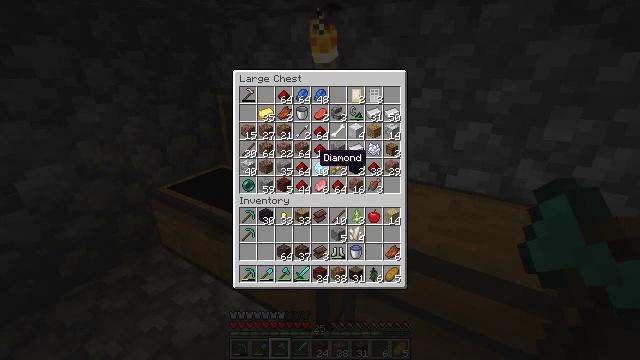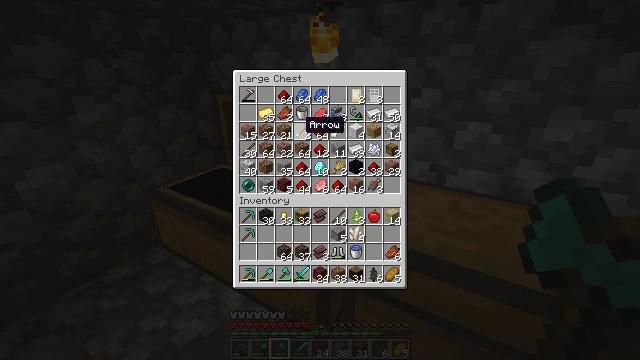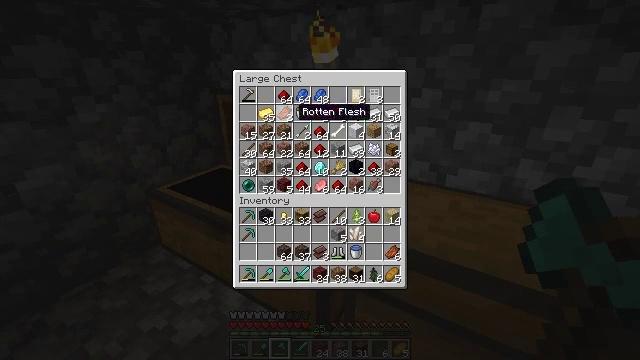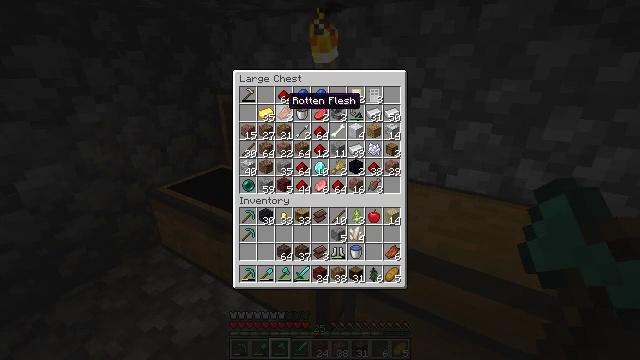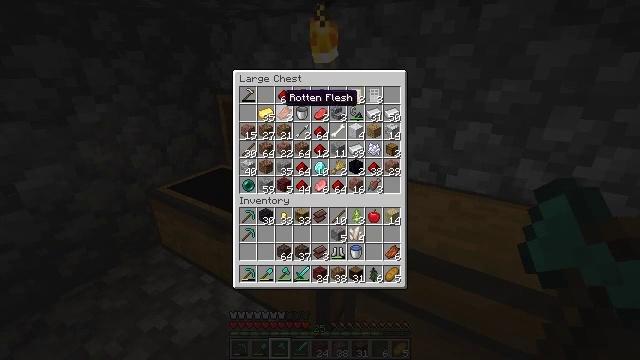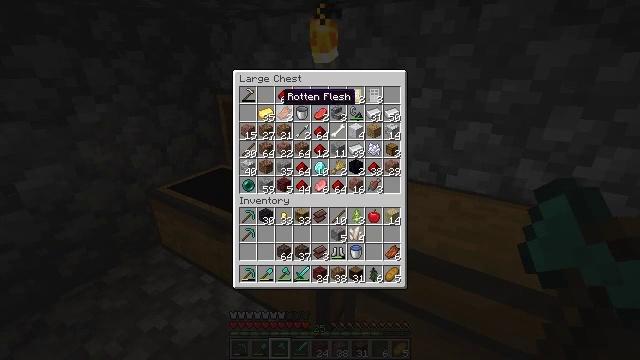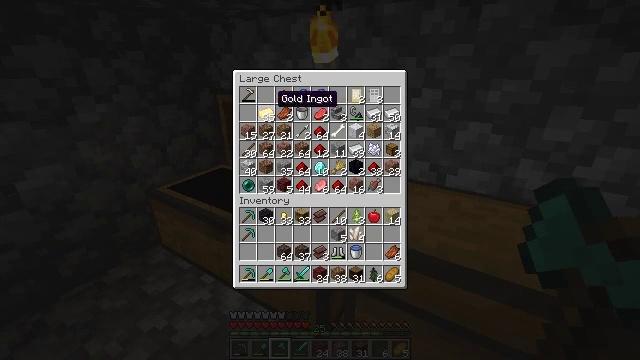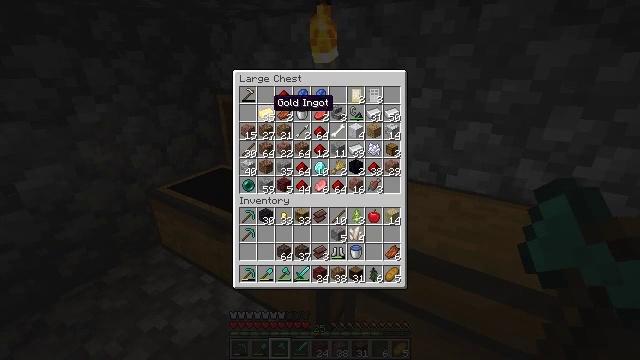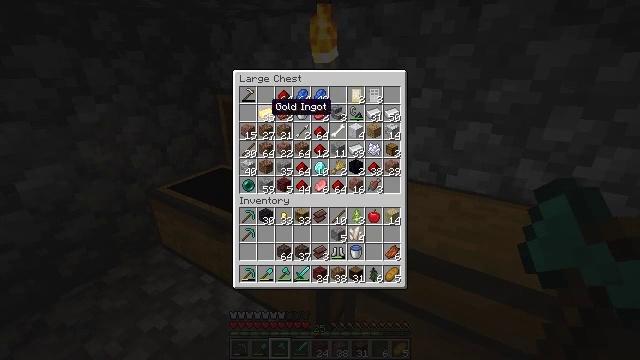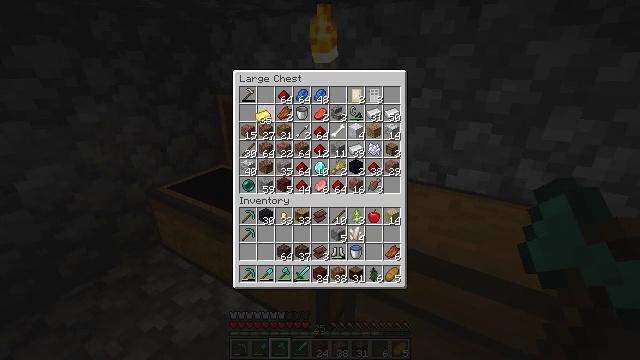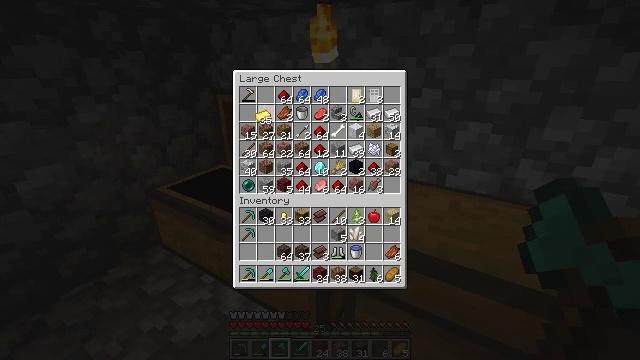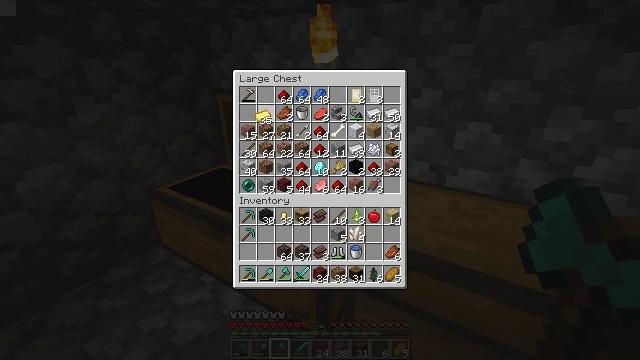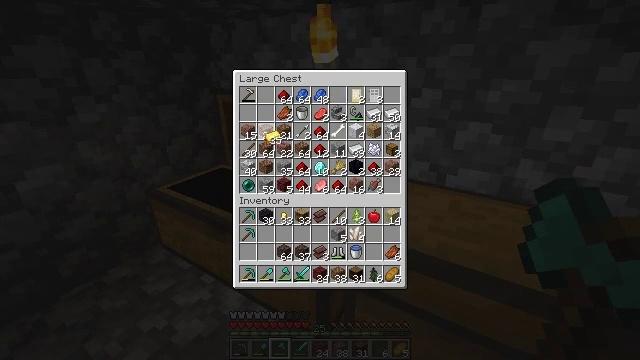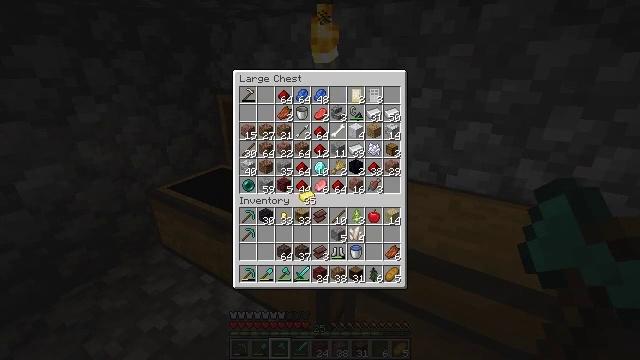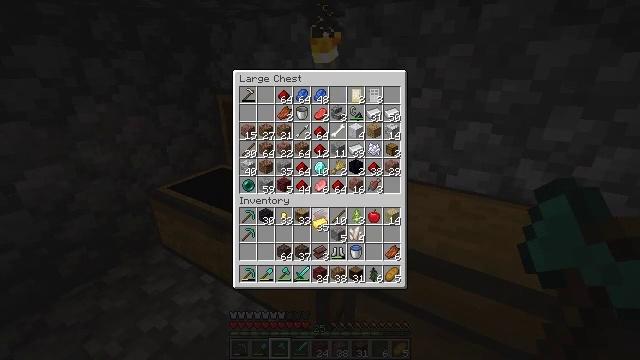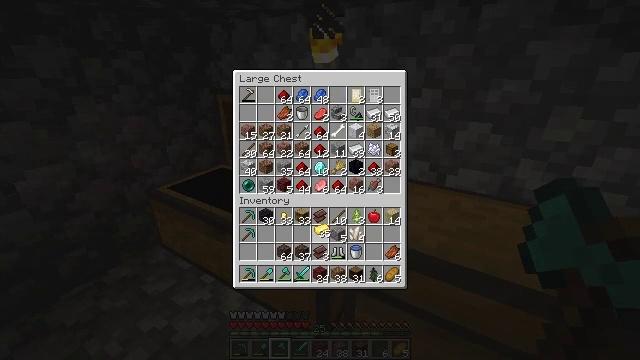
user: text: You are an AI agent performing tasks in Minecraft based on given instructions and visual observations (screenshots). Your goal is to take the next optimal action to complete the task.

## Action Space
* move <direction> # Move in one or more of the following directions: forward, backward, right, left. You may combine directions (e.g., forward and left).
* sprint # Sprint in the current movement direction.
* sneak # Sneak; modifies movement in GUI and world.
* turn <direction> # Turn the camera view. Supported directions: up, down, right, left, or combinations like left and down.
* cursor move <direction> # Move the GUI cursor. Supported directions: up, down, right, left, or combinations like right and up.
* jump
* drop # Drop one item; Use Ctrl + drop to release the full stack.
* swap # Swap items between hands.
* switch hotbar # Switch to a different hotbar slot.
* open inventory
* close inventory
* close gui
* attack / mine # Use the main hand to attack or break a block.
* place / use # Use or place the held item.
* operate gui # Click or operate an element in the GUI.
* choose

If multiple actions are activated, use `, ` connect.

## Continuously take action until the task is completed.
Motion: motion action
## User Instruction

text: Craft a netherite ingot.
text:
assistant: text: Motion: cursor move left and up
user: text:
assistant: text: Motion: cursor move left and up
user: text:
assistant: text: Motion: cursor move left and up
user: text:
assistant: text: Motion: no_op
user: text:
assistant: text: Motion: no_op
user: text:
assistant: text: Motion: no_op
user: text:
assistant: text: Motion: no_op
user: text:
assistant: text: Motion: no_op
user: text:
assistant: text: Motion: operate gui
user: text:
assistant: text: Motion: operate gui
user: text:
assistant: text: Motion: operate gui
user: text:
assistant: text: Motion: cursor move right and down
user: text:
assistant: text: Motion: cursor move right and down
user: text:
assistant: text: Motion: cursor move right and down
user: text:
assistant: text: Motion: no_op
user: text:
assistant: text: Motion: no_op
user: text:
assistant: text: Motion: no_op
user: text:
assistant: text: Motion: no_op
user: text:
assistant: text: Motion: no_op
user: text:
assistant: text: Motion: operate gui
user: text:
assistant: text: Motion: operate gui
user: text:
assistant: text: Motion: operate gui
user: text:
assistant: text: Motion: no_op
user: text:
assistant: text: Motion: no_op
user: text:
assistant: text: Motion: no_op
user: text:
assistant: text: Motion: no_op
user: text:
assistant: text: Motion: close gui
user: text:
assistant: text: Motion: turn right
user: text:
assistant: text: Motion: turn right
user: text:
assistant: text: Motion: turn right